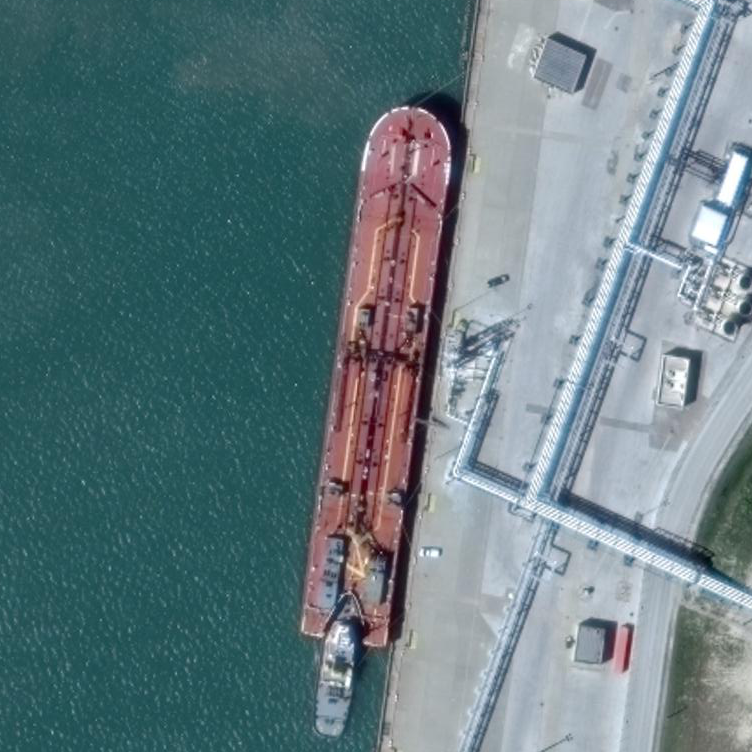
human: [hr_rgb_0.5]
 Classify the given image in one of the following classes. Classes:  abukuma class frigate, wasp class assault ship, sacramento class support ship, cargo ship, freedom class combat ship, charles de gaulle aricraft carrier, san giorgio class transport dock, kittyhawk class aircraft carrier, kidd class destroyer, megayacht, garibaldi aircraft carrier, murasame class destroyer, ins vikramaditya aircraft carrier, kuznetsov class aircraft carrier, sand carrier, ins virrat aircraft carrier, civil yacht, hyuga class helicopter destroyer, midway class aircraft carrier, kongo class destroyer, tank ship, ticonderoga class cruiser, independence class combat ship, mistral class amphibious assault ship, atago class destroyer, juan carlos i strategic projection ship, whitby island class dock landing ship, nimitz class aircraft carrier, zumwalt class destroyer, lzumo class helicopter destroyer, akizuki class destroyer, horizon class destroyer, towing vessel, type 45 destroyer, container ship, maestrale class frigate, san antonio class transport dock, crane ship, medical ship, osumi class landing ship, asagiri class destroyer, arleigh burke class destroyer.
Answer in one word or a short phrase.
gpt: Tank ship